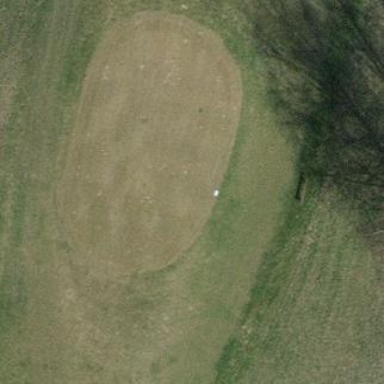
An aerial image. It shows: Grassy area designated as golf tee.